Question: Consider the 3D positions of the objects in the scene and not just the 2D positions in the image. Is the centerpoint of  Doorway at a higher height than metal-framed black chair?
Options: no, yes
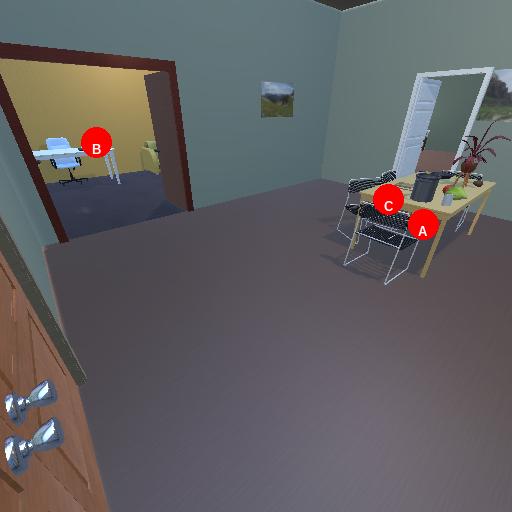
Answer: no